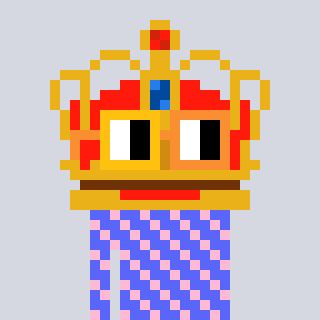
a pixel art character with square yellow and orange glasses, a crown-shaped head and a purple-colored body on a cool background